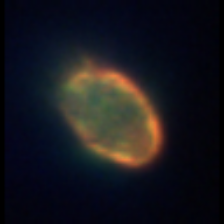
Taxon: Ciliates
Group: Other